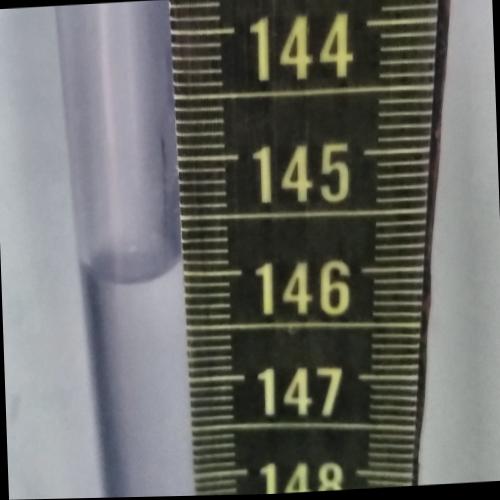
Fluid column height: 146.0 cm